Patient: sex F, age 65
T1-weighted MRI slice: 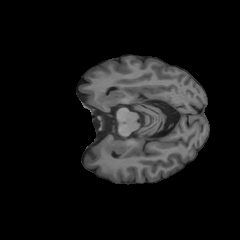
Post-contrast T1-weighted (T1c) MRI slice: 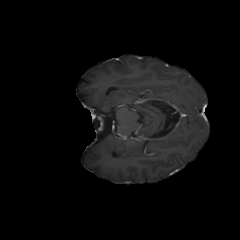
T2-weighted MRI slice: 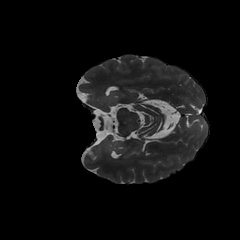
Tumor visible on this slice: no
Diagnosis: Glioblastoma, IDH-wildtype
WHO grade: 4